Field crop: tomato
Growth stage: 1
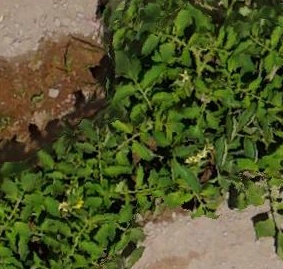
Species: tomato